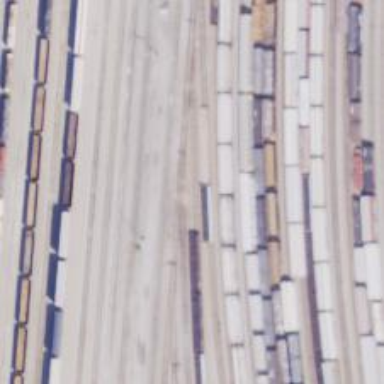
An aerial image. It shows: Railway yard.